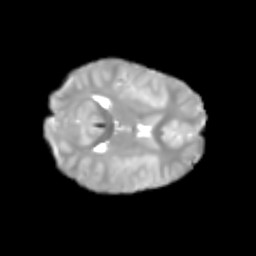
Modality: T2w
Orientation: axial
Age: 7
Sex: male
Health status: healthy